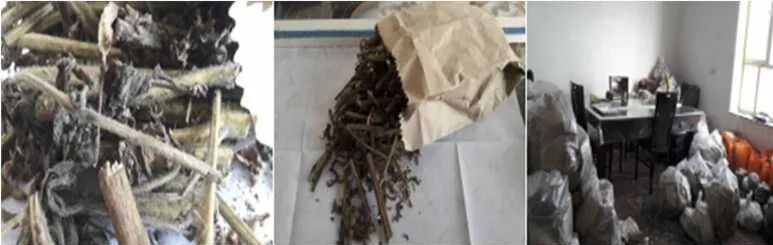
Photos from patient's home showing sesame cultivation.
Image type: medical_photograph (skin_photograph)